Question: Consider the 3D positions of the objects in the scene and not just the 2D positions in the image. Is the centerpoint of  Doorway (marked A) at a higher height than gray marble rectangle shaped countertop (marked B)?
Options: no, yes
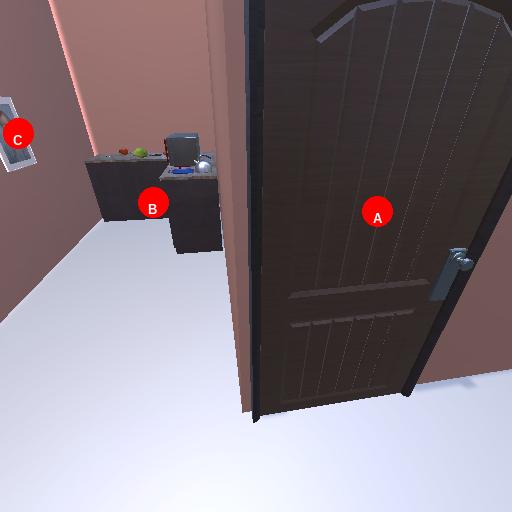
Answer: no